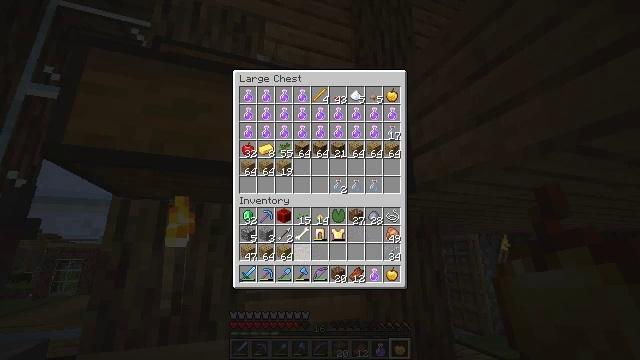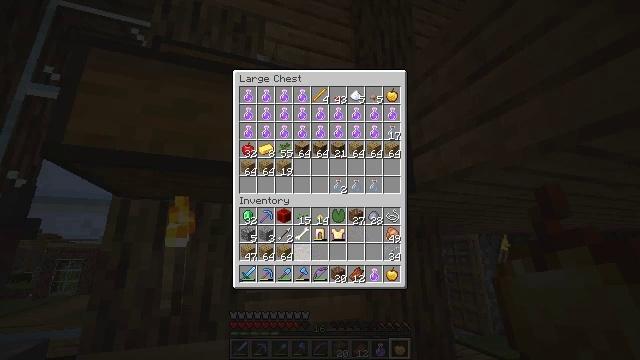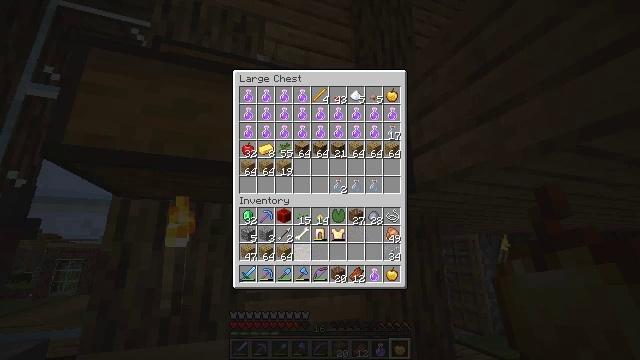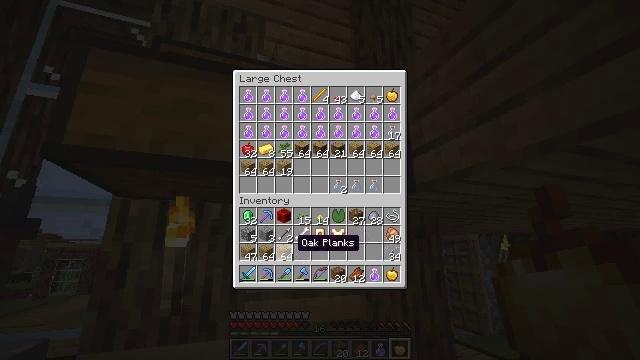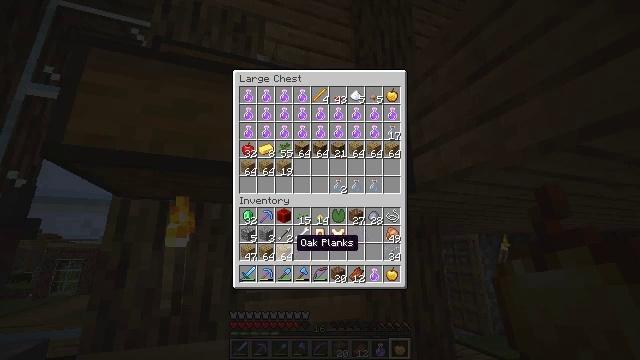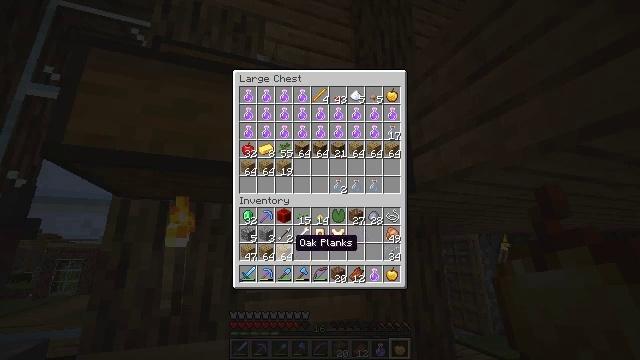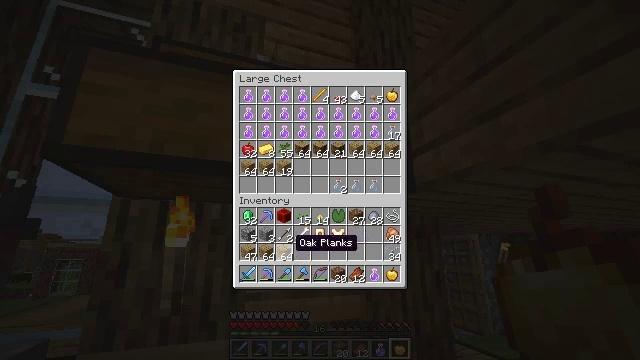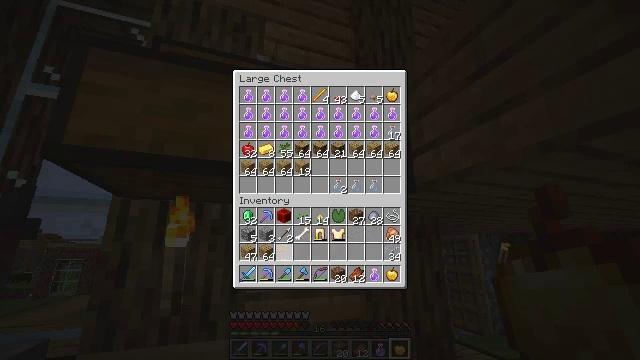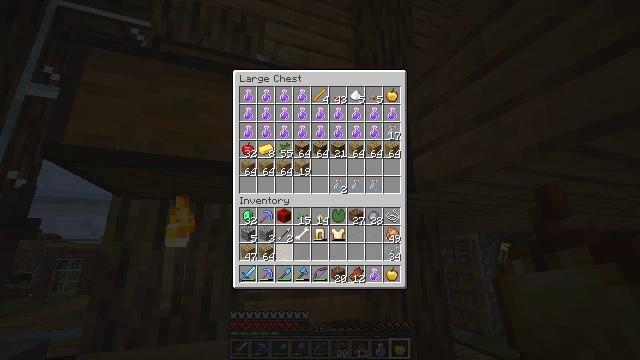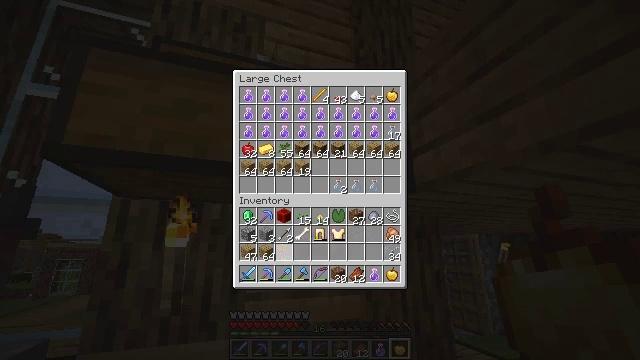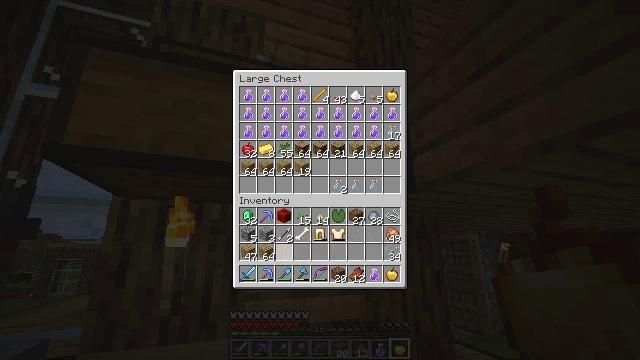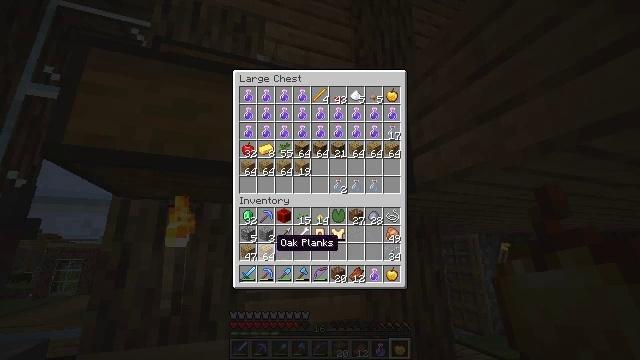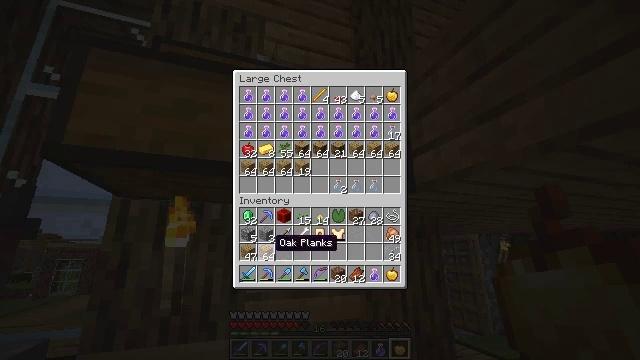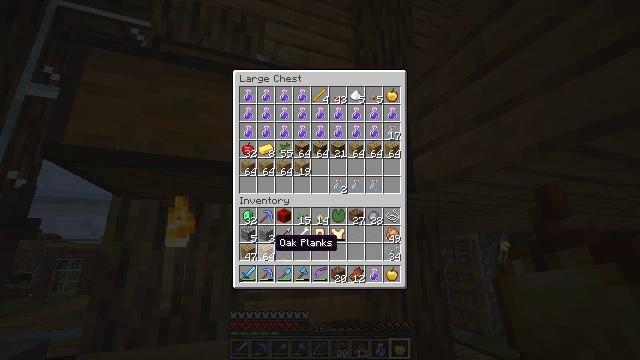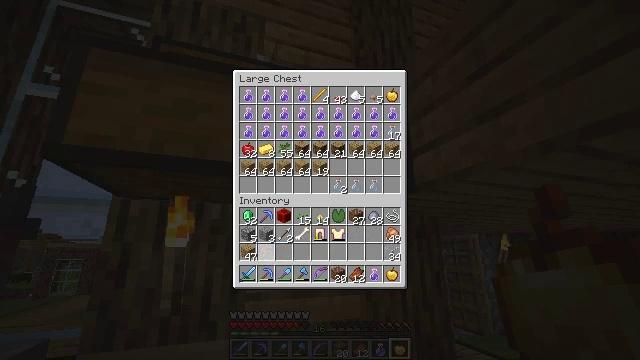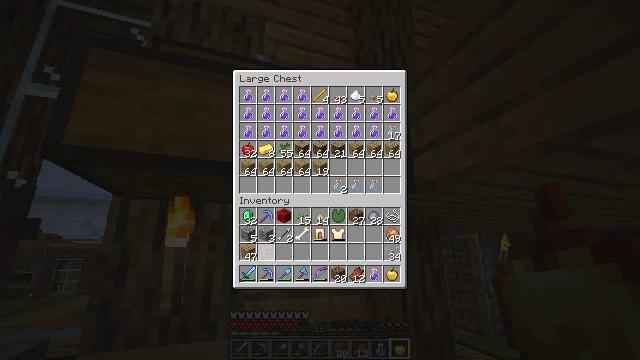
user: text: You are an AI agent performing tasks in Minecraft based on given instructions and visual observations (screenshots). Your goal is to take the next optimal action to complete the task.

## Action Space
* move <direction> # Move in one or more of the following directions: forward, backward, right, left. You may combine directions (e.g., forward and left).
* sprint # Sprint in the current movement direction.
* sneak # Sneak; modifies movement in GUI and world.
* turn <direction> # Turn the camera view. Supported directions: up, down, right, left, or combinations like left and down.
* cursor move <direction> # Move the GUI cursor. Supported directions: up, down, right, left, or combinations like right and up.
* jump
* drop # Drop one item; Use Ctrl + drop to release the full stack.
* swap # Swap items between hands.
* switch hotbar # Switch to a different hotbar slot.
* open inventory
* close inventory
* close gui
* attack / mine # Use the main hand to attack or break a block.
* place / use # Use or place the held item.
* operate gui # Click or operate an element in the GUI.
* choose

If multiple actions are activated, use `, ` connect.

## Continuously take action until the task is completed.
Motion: motion action
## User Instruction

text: Take materials to craft redstone.
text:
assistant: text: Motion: sneak, operate gui
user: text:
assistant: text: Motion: sneak, cursor move left, operate gui
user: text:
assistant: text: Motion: sneak, cursor move left
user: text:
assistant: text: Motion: sneak
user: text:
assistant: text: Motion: sneak
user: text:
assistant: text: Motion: sneak
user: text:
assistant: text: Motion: sneak, operate gui
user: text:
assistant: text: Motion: sneak, operate gui
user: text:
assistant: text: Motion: sneak, operate gui
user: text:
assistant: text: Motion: sneak, operate gui
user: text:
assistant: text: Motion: sneak, cursor move left
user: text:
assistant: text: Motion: sneak
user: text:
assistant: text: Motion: sneak
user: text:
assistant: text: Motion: sneak, operate gui
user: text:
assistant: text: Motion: sneak, operate gui
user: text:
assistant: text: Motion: sneak, cursor move left, operate gui
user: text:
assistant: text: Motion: sneak, cursor move left
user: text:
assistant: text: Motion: sneak
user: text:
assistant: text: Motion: sneak
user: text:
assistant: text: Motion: sneak
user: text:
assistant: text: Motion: sneak
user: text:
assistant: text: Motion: sneak, operate gui
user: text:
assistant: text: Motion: sneak, operate gui
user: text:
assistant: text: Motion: sneak
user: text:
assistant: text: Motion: sneak, cursor move right
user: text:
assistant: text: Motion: sneak, cursor move right
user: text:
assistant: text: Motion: sneak, cursor move right and up
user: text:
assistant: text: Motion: sneak, cursor move right and up
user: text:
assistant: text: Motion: sneak, cursor move right and up
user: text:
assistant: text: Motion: sneak, cursor move up